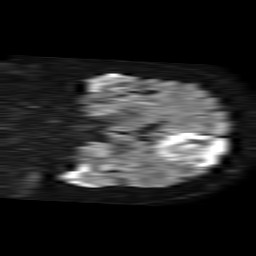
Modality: TRACE
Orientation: coronal
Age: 60
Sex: female
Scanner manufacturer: philips
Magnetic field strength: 1.5 T
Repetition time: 4.6 s
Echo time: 0.09059 s